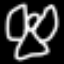
Label: angel